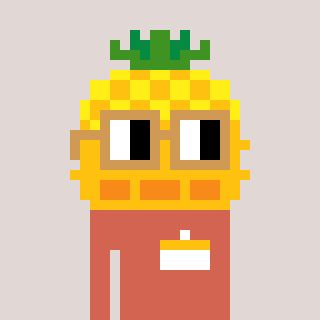
a pixel art character with square brown glasses, a pineapple-shaped head and a peachy-colored body on a warm background